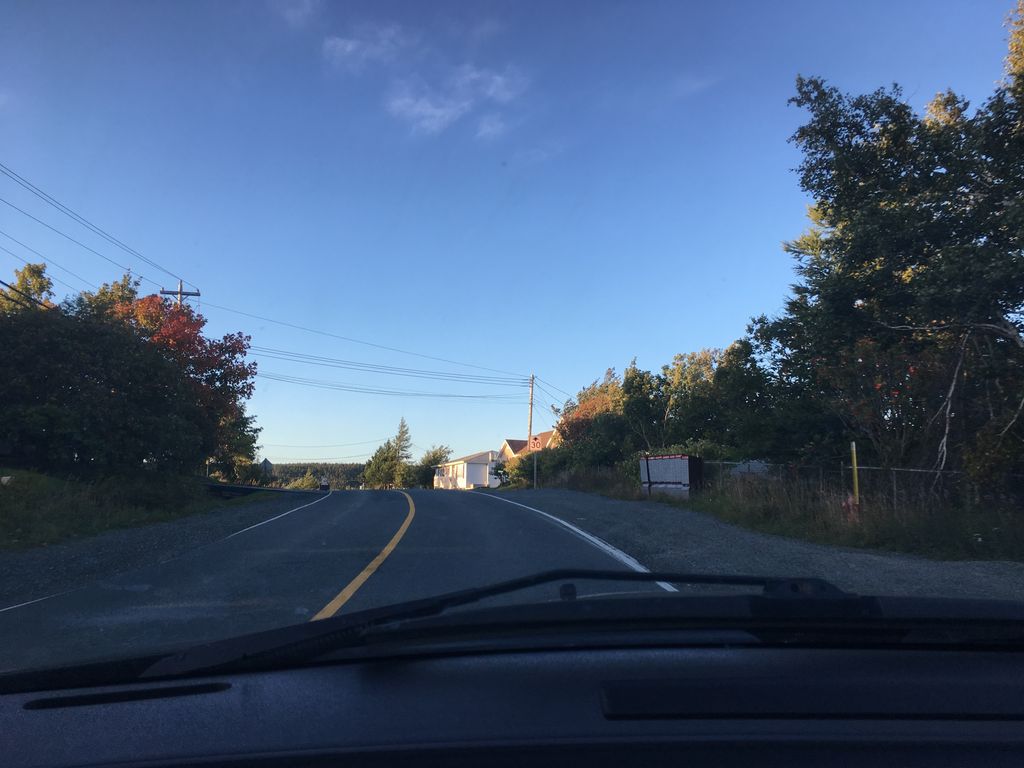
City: st_johns